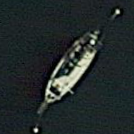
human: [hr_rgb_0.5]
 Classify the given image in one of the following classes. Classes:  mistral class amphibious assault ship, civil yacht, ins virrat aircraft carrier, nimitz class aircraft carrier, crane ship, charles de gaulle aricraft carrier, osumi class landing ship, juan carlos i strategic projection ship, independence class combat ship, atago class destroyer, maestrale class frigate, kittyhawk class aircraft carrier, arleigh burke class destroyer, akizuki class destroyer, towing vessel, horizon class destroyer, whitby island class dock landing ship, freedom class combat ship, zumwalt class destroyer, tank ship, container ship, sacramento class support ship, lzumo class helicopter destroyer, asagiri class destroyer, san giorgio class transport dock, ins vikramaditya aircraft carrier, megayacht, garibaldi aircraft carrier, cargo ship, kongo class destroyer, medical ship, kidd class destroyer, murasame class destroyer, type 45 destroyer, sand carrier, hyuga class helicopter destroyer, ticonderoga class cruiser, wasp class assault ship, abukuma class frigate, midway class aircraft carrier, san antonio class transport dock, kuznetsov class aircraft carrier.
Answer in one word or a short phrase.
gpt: Civil yacht